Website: slack
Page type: stored-credit-cards
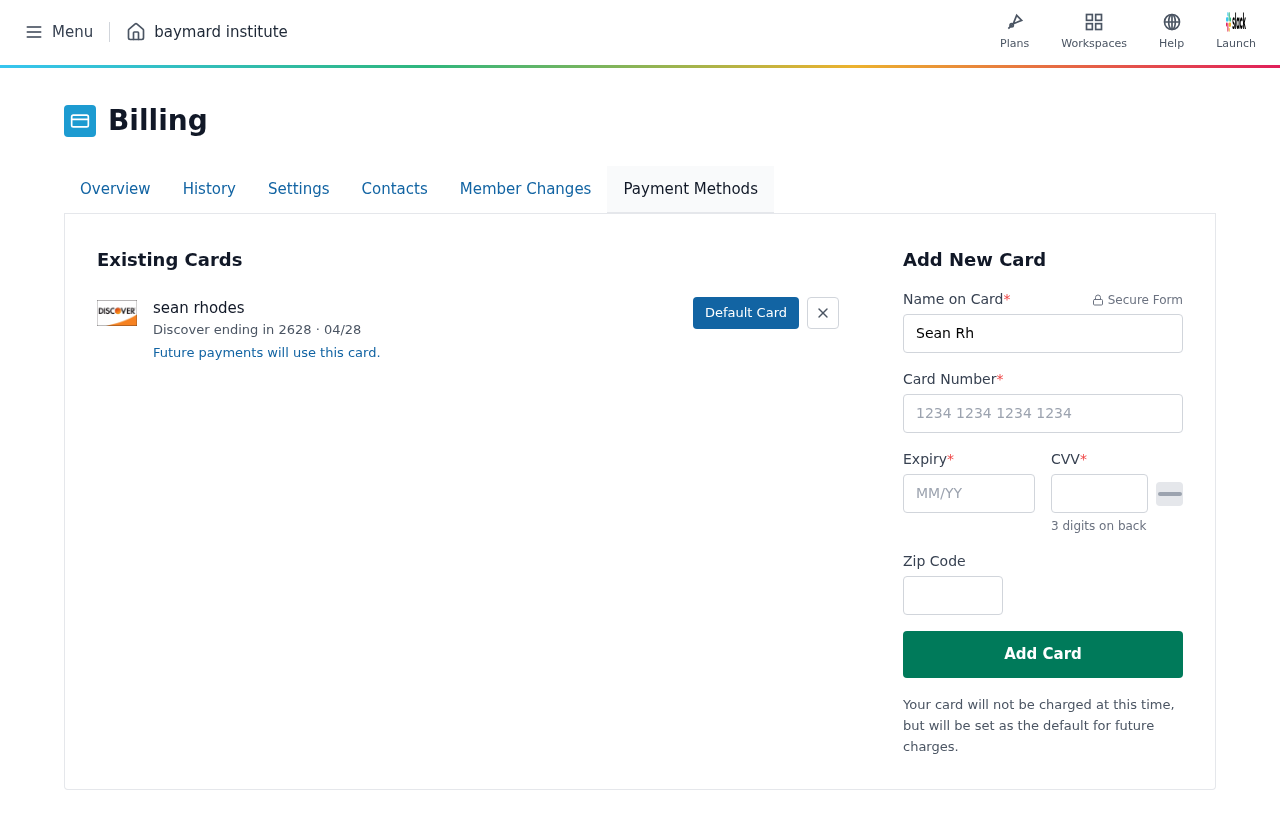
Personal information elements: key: PII_CARD_CVV
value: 737
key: PII_CARD_EXPIRY
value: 04/28
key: PII_CARD_EXPIRY_MONTH
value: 04
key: PII_CARD_EXPIRY_YEAR
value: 28
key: PII_CARD_LAST4
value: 2628
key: PII_CARD_NUMBER
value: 6521 1842 5707 2628
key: PII_CARD_TYPE
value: Discover
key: PII_FULLNAME
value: sean rhodes
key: PII_FULLNAME
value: Sean Rhodes
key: PII_POSTCODE
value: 73278